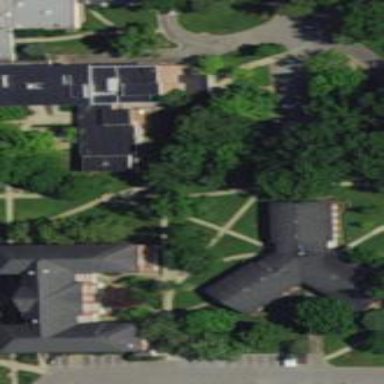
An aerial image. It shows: College building.